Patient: sex M, age 52
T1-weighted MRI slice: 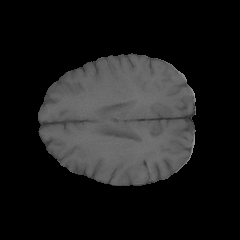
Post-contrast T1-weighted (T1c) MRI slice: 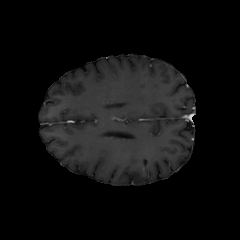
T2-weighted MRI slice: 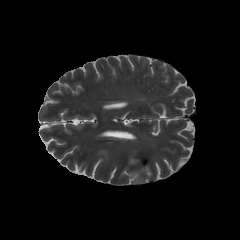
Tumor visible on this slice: yes
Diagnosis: Astrocytoma, IDH-mutant
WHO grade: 3